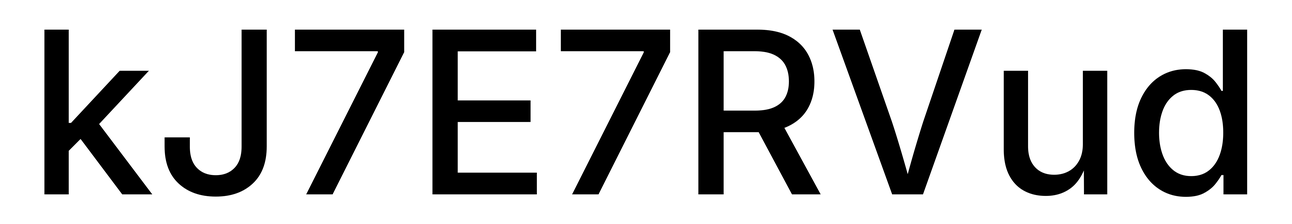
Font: Inter_Medium